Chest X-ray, AP view. Patient: 50 years old, sex M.
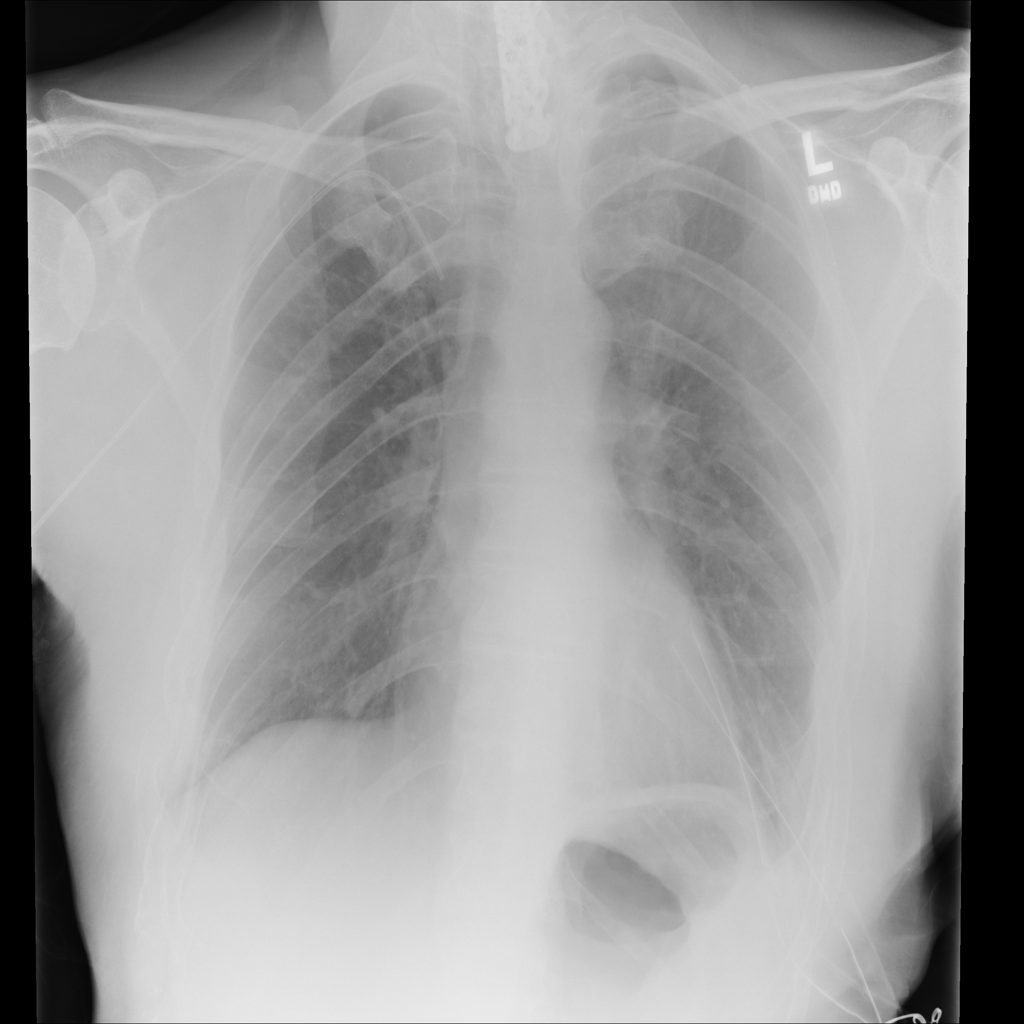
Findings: No Finding